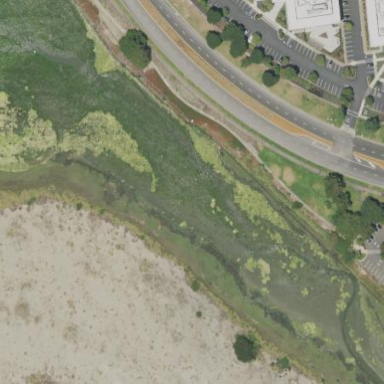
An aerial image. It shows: Tidalflat wetland in natural setting.